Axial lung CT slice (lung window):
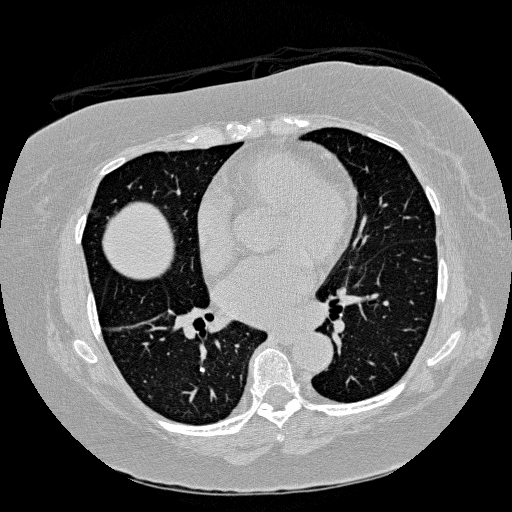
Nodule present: no